Question: I'm trying to make a GET request to Azure Table REST API with Postman.
I can make a working request with a C# program I found, but when I try to copy the same information into the Postman request it return the followign error:
> Server failed to authenticate the request. Make sure the value of Authorization header is formed correctly including the signature.
With the C# program I generate my UTC time and my Authorization code.
The program will give me the following output:
> x-ms-date: Fri, 01 Nov 2019 10:13:26 GMTAuthorization: SharedKeyLite username:e4IREMOVEDSOMELETTERST4Ag=Request URI: <URL>
The generated output works in the C# program, because when I use:
'''
result = await Client.GetAsync(requestUri);
'''
The result will give me the information of .
When I pass them into postman it will still give me an error.
I update the date in postman whenever I make a new authorized string.
My postman setup is as follows:

I eventually want to make this request with the ESP32, so it might be a bit unrelated, but the ESP is giving me the same error. Any tips on setting the headers correct either for Postman or the ESP are appreciated.
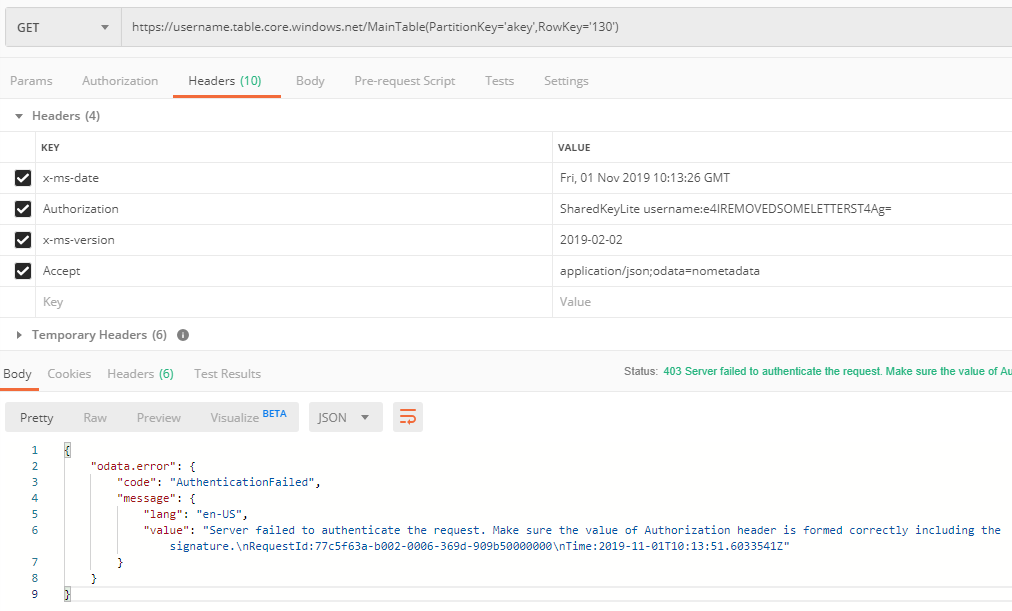
Answer: I found that the problem was within Postman itself.
There has been an ongoing <URL> with the automatic URL encoding.
When I went directly to the MainTable the code of Mauricio worked.